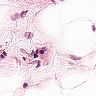
Metastatic tissue present: no